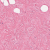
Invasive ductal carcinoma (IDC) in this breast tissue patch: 0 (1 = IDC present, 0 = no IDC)